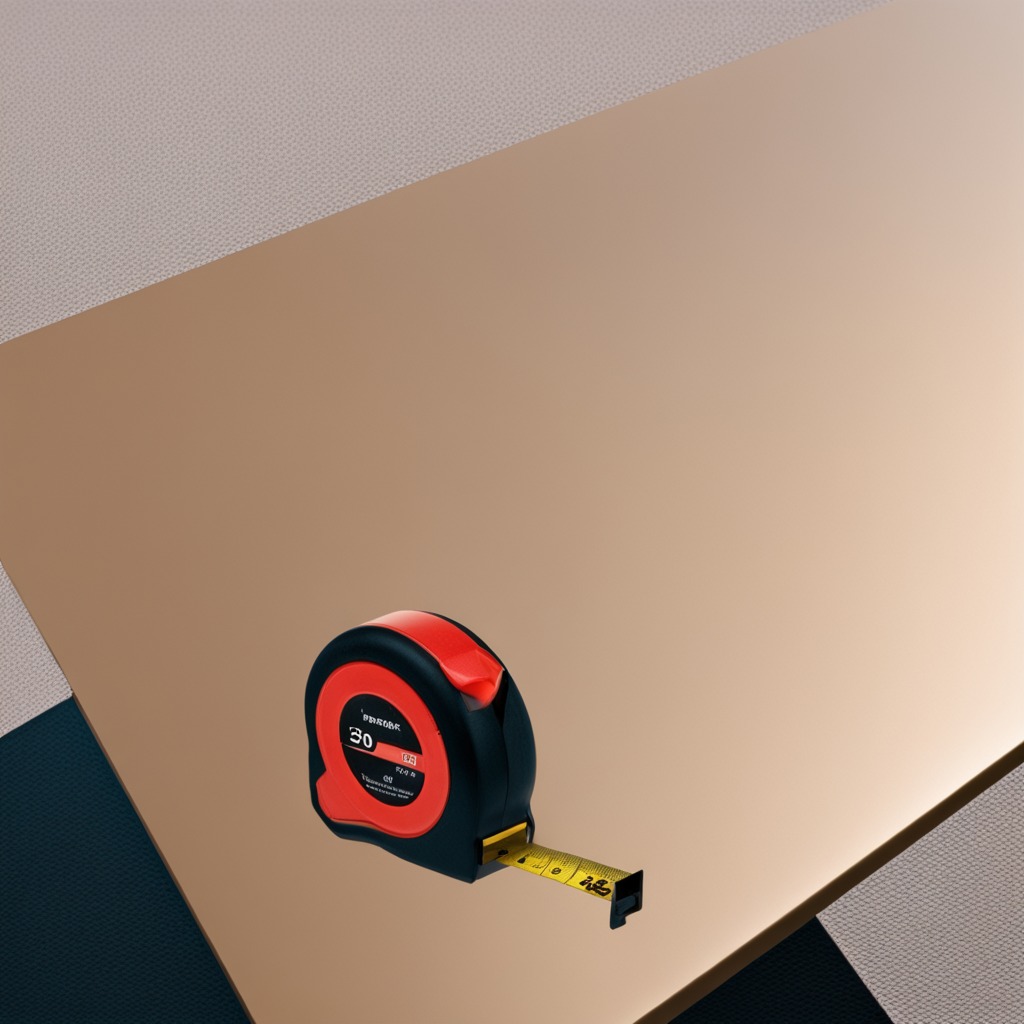
A measuring tape lies on the utility table.